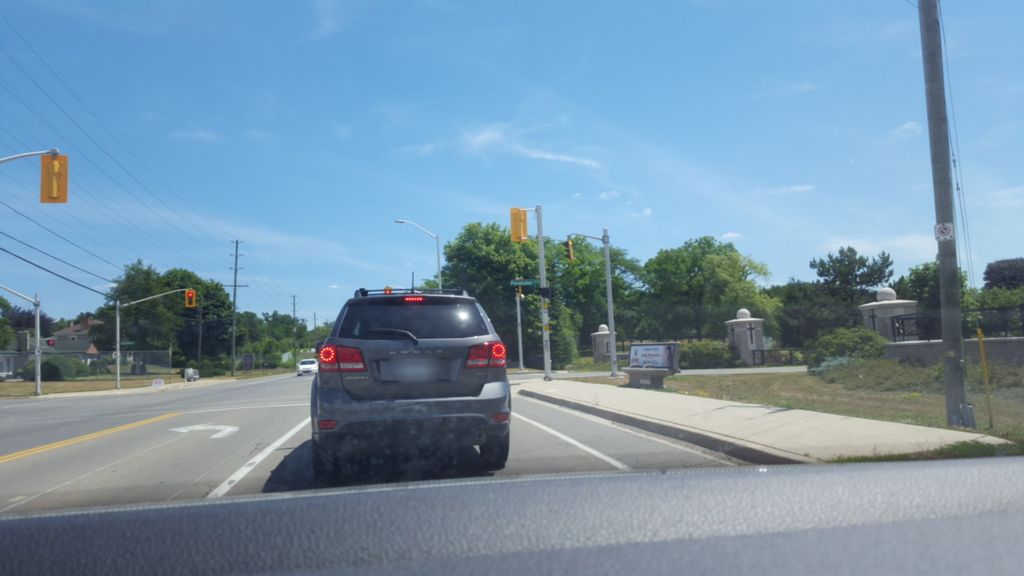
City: hamilton